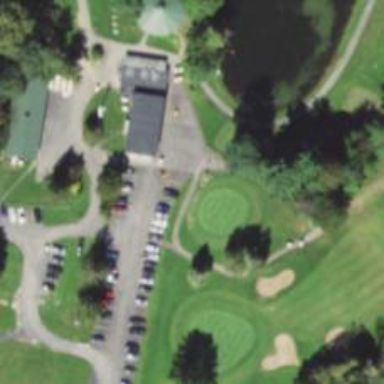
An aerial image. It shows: Service road used as golf cart path.